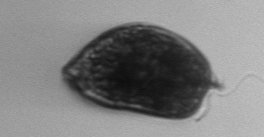
Label: Prorocentrum_micans